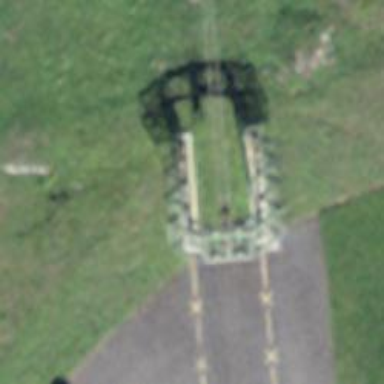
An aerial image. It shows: Pylon for aerialway.